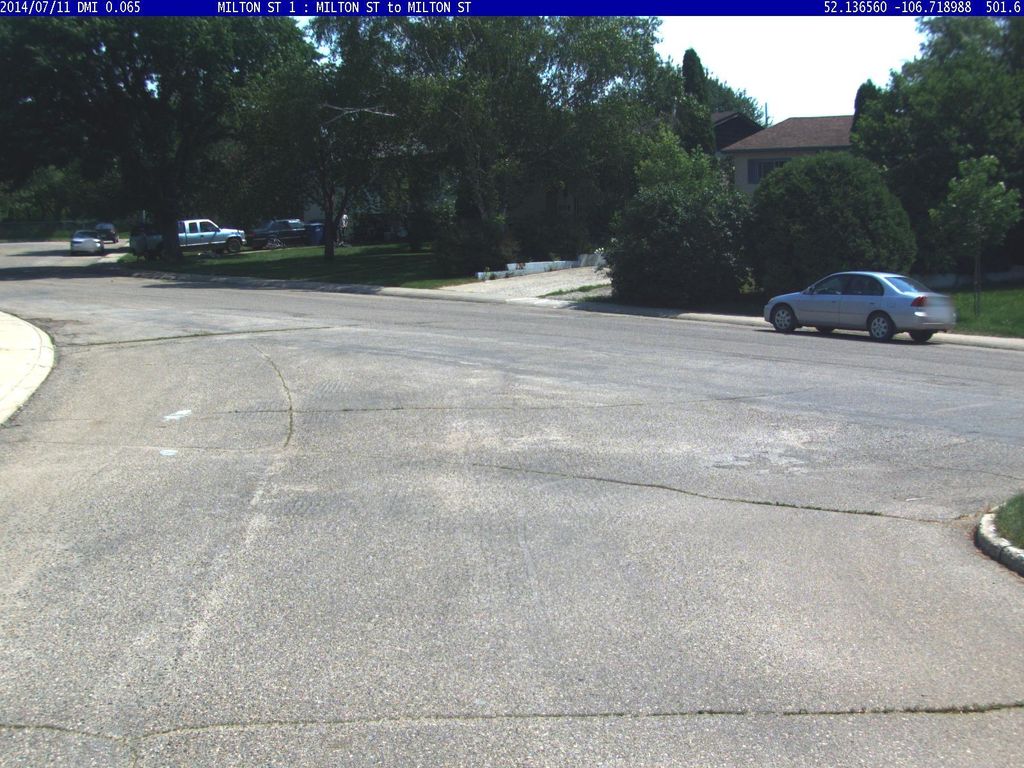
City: saskatoon